Question: i have created a dropdownlist which shows timing with the gap of 1 hour on all days(mon-sun) the pre selected time from 9 am to 6 pm but i want to show holiday on sunday searched alot but find no help
here is my code
'''
public List<SelectListItem> StartTime()
{
List<SelectListItem> st = new List<SelectListItem>();
st.Add(new SelectListItem() { Value = "12:00 AM", Text = "12:00 AM" });
st.Add(new SelectListItem() { Value = "01:00 AM", Text = "01:00 AM" });
st.Add(new SelectListItem() { Value = "02:00 AM", Text = "02:00 AM" });
st.Add(new SelectListItem() { Value = "03:00 AM", Text = "03:00 AM" });
st.Add(new SelectListItem() { Value = "04:00 AM", Text = "04:00 AM" });
st.Add(new SelectListItem() { Value = "05:00 AM", Text = "05:00 AM" });
st.Add(new SelectListItem() { Value = "06:00 AM", Text = "06:00 AM" });
st.Add(new SelectListItem() { Value = "07:00 AM", Text = "07:00 AM" });
st.Add(new SelectListItem() { Value = "08:00 AM", Text = "08:00 AM" });
st.Add(new SelectListItem() { Value = "09:00 AM", Text = "09:00 AM", Selected=true });
st.Add(new SelectListItem() { Value = "10:00 AM", Text = "10:00 AM" });
st.Add(new SelectListItem() { Value = "11:00 AM", Text = "11:00 AM" });
st.Add(new SelectListItem() { Value = "12:00 PM", Text = "12:00 PM" });
st.Add(new SelectListItem() { Value = "01:00 PM", Text = "01:00 PM" });
st.Add(new SelectListItem() { Value = "02:00 PM", Text = "02:00 PM" });
st.Add(new SelectListItem() { Value = "03:00 PM", Text = "03:00 PM" });
st.Add(new SelectListItem() { Value = "04:00 PM", Text = "04:00 PM" });
st.Add(new SelectListItem() { Value = "05:00 PM", Text = "05:00 PM" });
st.Add(new SelectListItem() { Value = "06:00 PM", Text = "06:00 PM" });
st.Add(new SelectListItem() { Value = "07:00 PM", Text = "07:00 PM" });
st.Add(new SelectListItem() { Value = "08:00 PM", Text = "08:00 PM" });
st.Add(new SelectListItem() { Value = "09:00 PM", Text = "09:00 PM" });
st.Add(new SelectListItem() { Value = "10:00 PM", Text = "10:00 PM" });
st.Add(new SelectListItem() { Value = "11:00 PM", Text = "11:00 PM" });
st.Add(new SelectListItem() { Value = "Holiday", Text = "Holiday" });
return st;
}
'''
'''
TimeFunctions tf = new TimeFunctions();
List<SelectListItem> ST = tf.StartTime();
@Html.DropDownListFor(model => model.MondayStart,ST)
'''
now i want that when page loads then the dropdown for sunday is preselected wid Holiday
i want the view like that

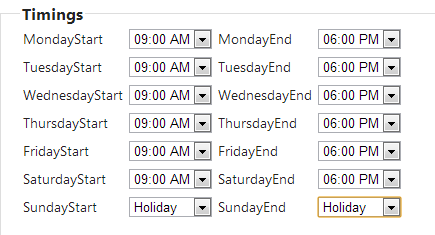
Answer: You can give an ID to the dropdown list and then use jQuery to update it.
'''
@Html.DropDownListFor(model => model.MondayStart,ST, new { id = "SundayStartDropdown" })
'''
'''
<script>
$(document).ready(function () {
$('#SundayStartDropdown').val('Holiday');
});
</script>
'''